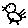
Label: bird